Question:
See the picture above. This is a screenshot from Visual Studio's options form.
The left side is essentially a TreeView. The right side is various controls that change program options.
When nodes in the TreeView are selected, the right side changes, showing different options.
How do you program something like this? Does the right side just have 50 overlapping panels, and the selecting of nodes just changes which panel is visible? If this is the case, how would you go about managing such? It would be a mess in the designer.
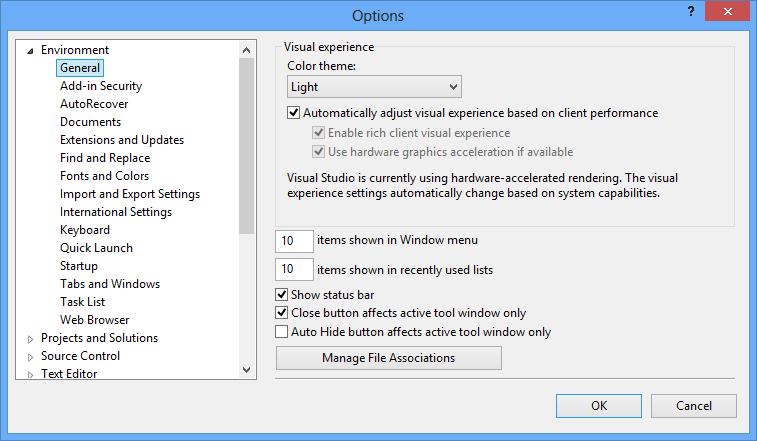
Answer: No you don't make 50 overlapping panels. Just create several usercontrols and, for example, link the types on the tag of a node. You can use the Activator to create the controls.
Create 1 treeview and 1 panel: (PSEUDO CODE)
'''
// create nodes:
TreeNode item = new TreeNode();
item.Tag = typeof(UserControl1);
TreeView.Nodes.Add( item );
// field currentControl
UserControl _currentControl;
// on selection:
TreeViewItem item = (TreeViewItem)sender;
if(_currentControl != null)
{
_currentControl.Controls.Remove(_currentControl);
_currentControl.Dispose();
}
// if no type is bound to the node, just leave the panel empty
if (item.Tag == null)
return;
_currentControl = (UserControl)Activator.Create((Type)item.Tag);
Panel1.Controls.Add(_currentControl);
'''
---
The next question would be, "I'd like to call a save method, or RequestClose method in the controls". For this, you should implement an Interface on the controls, and when you switch nodes, just try to cast the _currentusercontrol to IRequestClose interface and call, for example, bool RequestClose(); method.
'''
// on selection:
TreeViewItem item = (TreeViewItem)sender;
if(_currentControl != null)
{
// if the _currentControl supports the IRequestClose interface:
if(_currentControl is IRequestClose)
// cast the _currentControl to IRequestCode and call the RequestClose method.
if(!((IRequestClose)_currentControl).RequestClose())
// now the usercontrol decides whether the control is closed/disposed or not.
return;
_currentControl.Controls.Remove(_currentControl);
_currentControl.Dispose();
}
if (item.Tag == null)
return;
_currentControl = (UserControl)Activator.Create(item.Tag);
Panel1.Controls.Add(_currentControl);
'''
But this will be the next step.